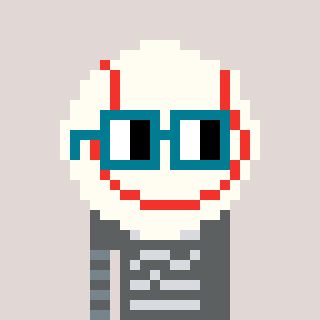
a pixel art character with square dark green glasses, a baseball ball-shaped head and a darkpink-colored body on a warm background